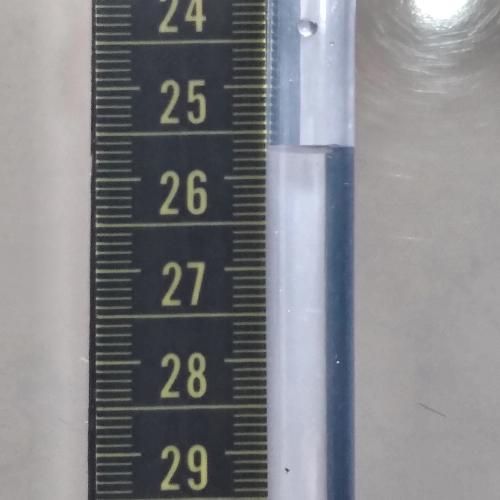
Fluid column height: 25.7 cm